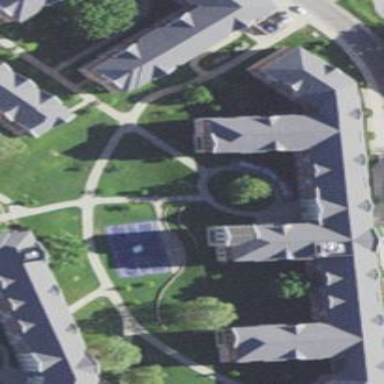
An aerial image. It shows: Dormitory building.